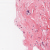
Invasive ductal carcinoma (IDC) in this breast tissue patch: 0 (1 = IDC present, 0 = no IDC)